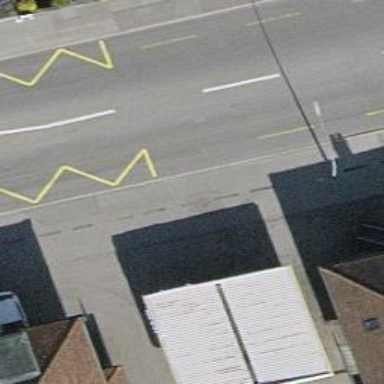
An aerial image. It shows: Sidewalk leading to platform for public transport.